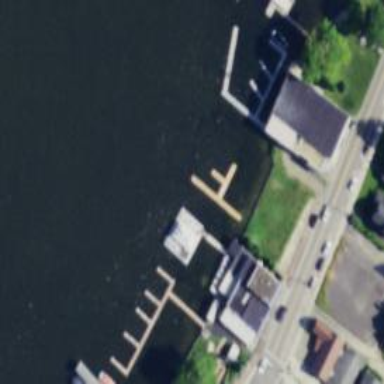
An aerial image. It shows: Commercial mooring pier.